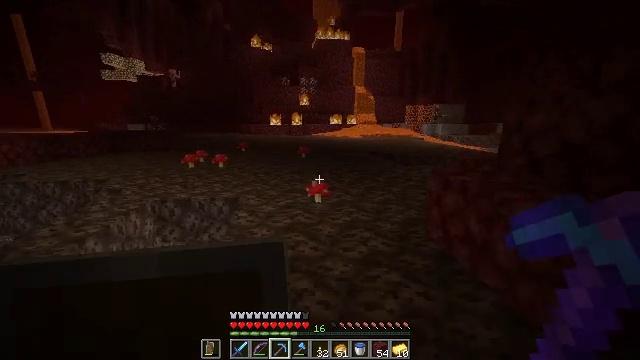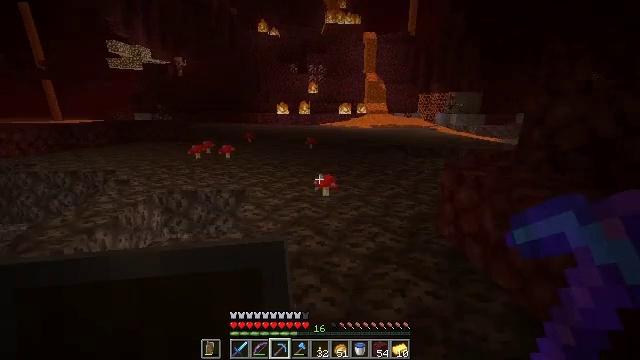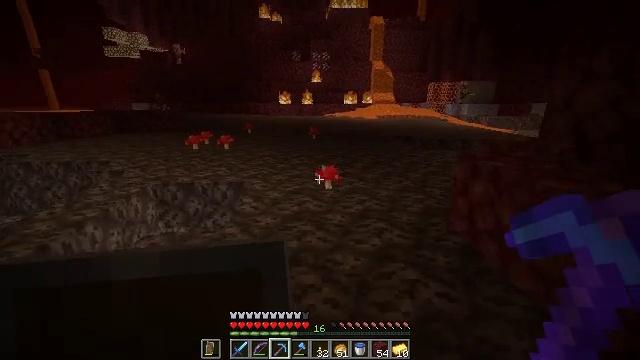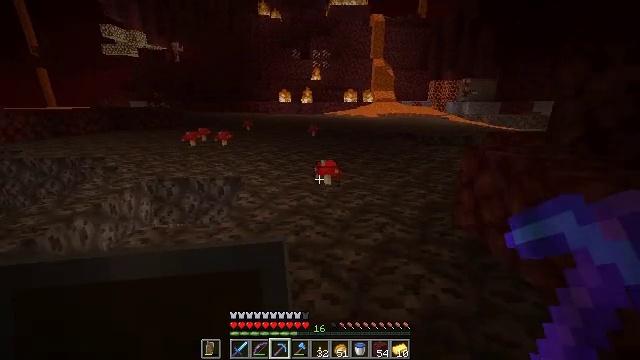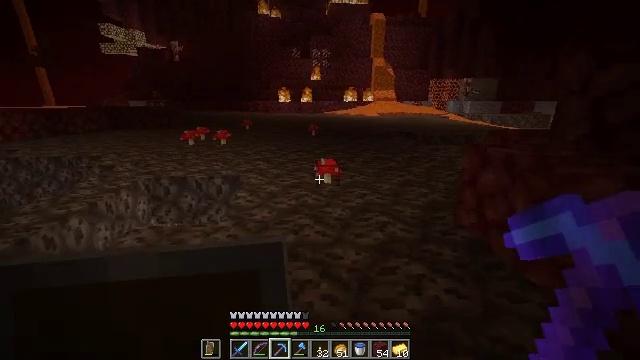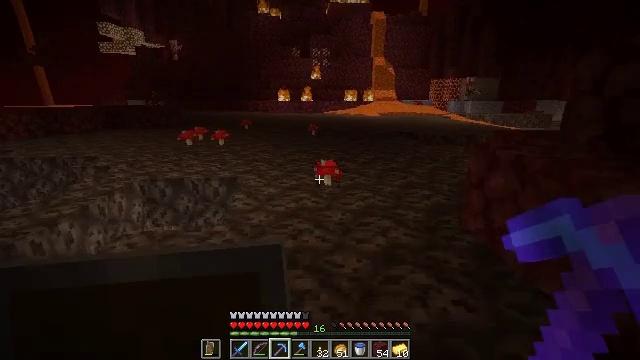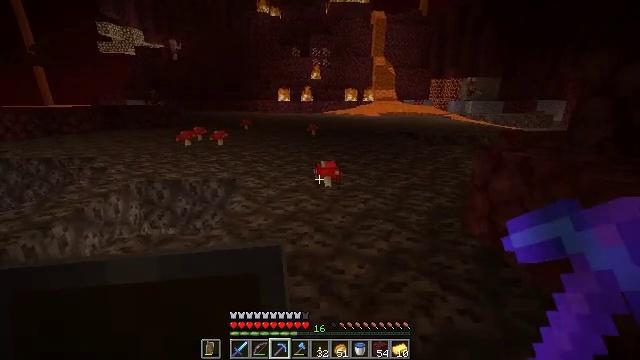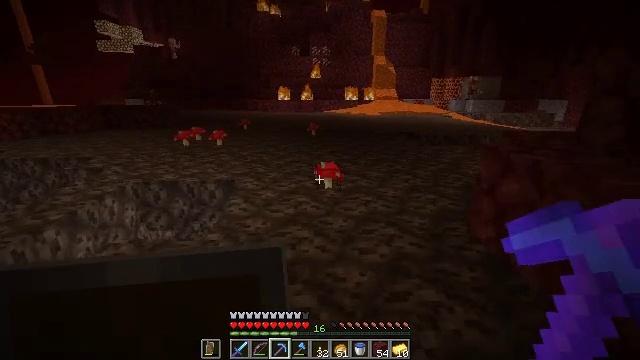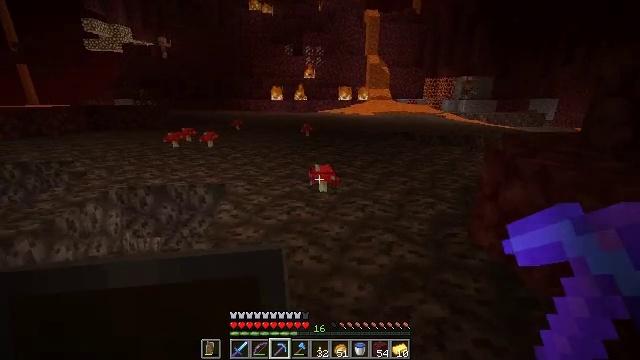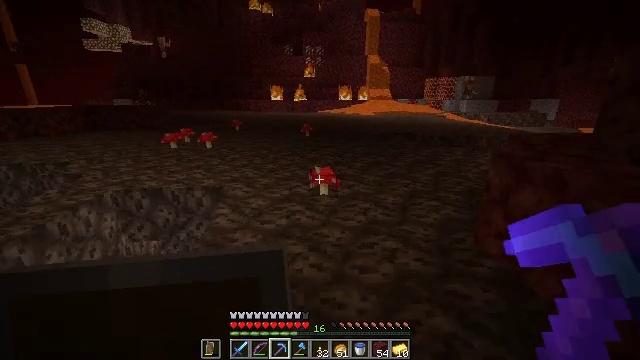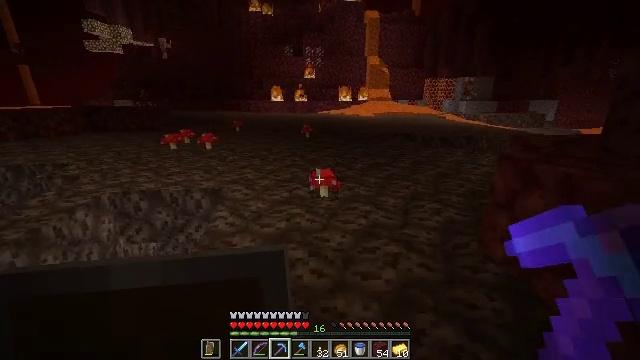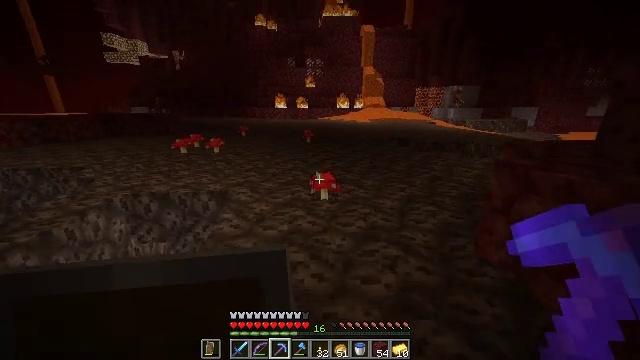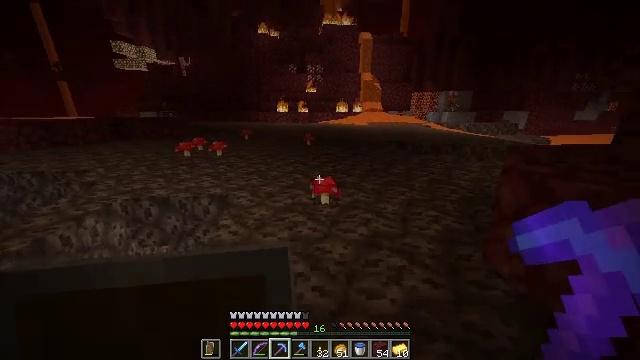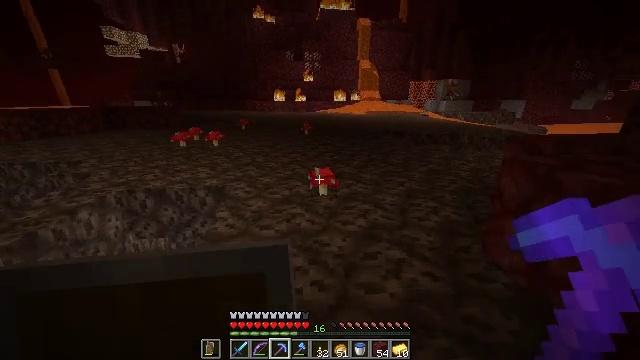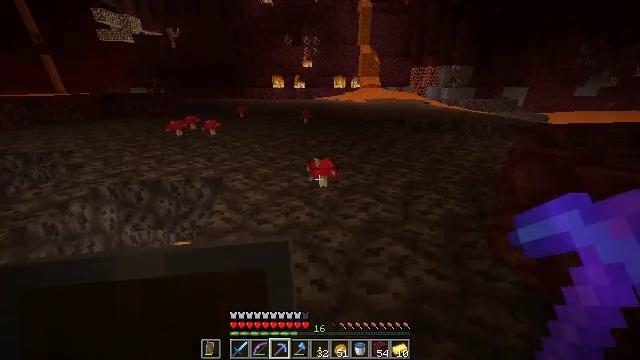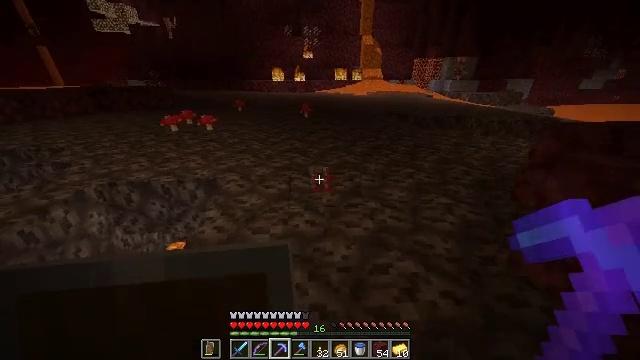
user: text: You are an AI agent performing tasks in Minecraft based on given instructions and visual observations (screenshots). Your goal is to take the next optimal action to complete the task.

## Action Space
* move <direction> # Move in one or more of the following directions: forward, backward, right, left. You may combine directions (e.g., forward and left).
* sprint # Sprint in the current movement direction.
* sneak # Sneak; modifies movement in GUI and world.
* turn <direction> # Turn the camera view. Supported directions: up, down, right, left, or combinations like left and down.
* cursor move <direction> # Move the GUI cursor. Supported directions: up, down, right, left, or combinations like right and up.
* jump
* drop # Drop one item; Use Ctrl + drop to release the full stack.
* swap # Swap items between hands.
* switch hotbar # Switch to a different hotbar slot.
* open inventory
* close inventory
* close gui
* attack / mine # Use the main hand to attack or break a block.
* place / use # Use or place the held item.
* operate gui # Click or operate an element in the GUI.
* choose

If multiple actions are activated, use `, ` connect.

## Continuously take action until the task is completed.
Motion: motion action
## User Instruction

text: Gather the red mushroom in forests or caves.
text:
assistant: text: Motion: move forward, turn left and down
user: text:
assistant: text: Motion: move forward, turn down
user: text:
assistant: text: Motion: move forward
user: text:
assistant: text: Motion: move forward
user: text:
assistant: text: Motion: move forward
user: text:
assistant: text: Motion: move forward
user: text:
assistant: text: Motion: move forward
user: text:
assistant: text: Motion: move forward, turn right
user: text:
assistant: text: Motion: move forward, sprint
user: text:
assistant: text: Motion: move forward, sprint
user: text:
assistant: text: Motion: move forward, sprint
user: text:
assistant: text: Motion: move forward
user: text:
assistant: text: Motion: move forward, turn down
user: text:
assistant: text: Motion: move forward, turn down
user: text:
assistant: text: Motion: move forward, turn down, attack / mine
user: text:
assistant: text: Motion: move forward, attack / mine
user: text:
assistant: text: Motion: move forward, turn down
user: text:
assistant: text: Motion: move forward
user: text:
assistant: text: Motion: move forward, turn right and down
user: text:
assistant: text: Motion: no_op